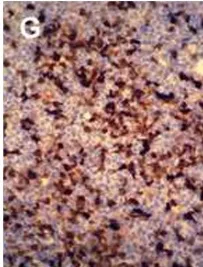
Concomitant disseminated Langerhans cell histiocytosis and acute myeloid leukaemia. G; Atypical cells in the marrow were positive for S100.
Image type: pathology (immunostaining)